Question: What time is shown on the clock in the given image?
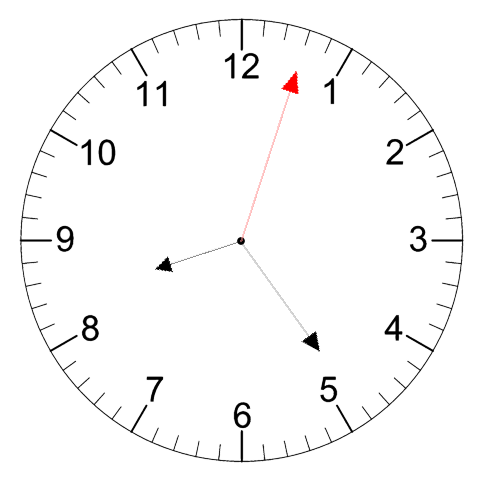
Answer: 08:24:03